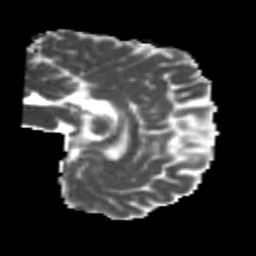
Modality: MD
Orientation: sagittal
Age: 24
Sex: male
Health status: healthy
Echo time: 0.074 s